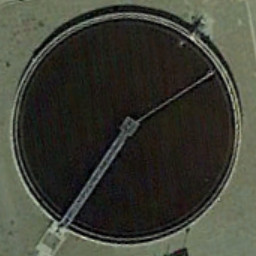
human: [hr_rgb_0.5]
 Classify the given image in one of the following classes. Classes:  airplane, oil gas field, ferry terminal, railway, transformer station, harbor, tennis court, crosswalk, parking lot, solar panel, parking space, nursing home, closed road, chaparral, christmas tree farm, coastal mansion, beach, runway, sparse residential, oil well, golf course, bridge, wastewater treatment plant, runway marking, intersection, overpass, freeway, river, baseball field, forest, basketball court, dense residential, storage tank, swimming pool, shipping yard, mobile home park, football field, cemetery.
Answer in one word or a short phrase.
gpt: wastewater treatment plant